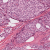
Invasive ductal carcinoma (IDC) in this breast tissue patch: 1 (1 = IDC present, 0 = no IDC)